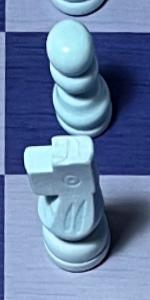
Label: Knight_White